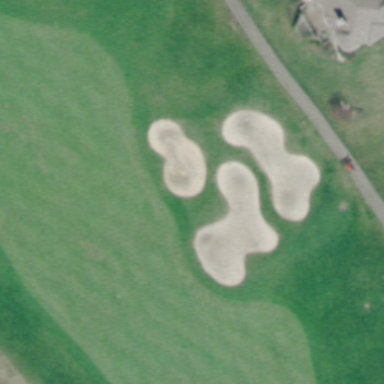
This is a part of a golf course with green turfs and some bunkers .